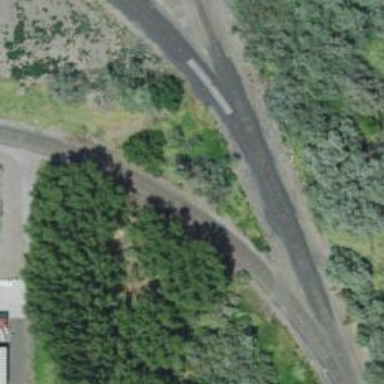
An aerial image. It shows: Railway siding with rails.